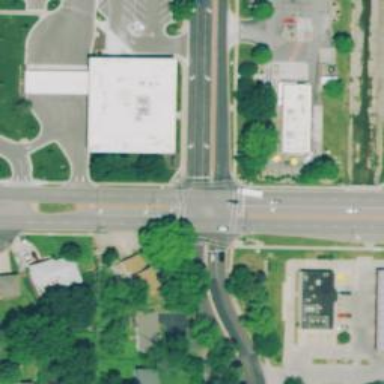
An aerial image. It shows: Solid stop line on the road.